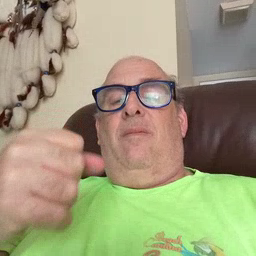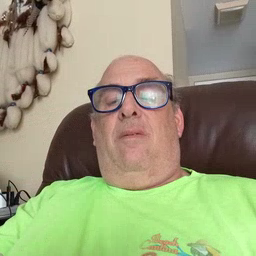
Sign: milk